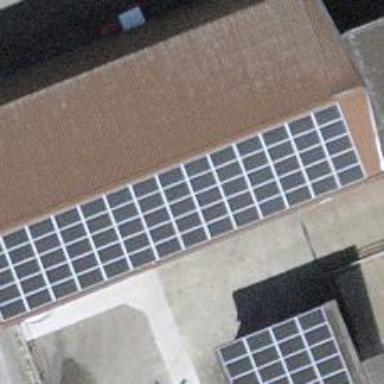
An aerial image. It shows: Solar power generator with photovoltaic panels.